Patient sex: M
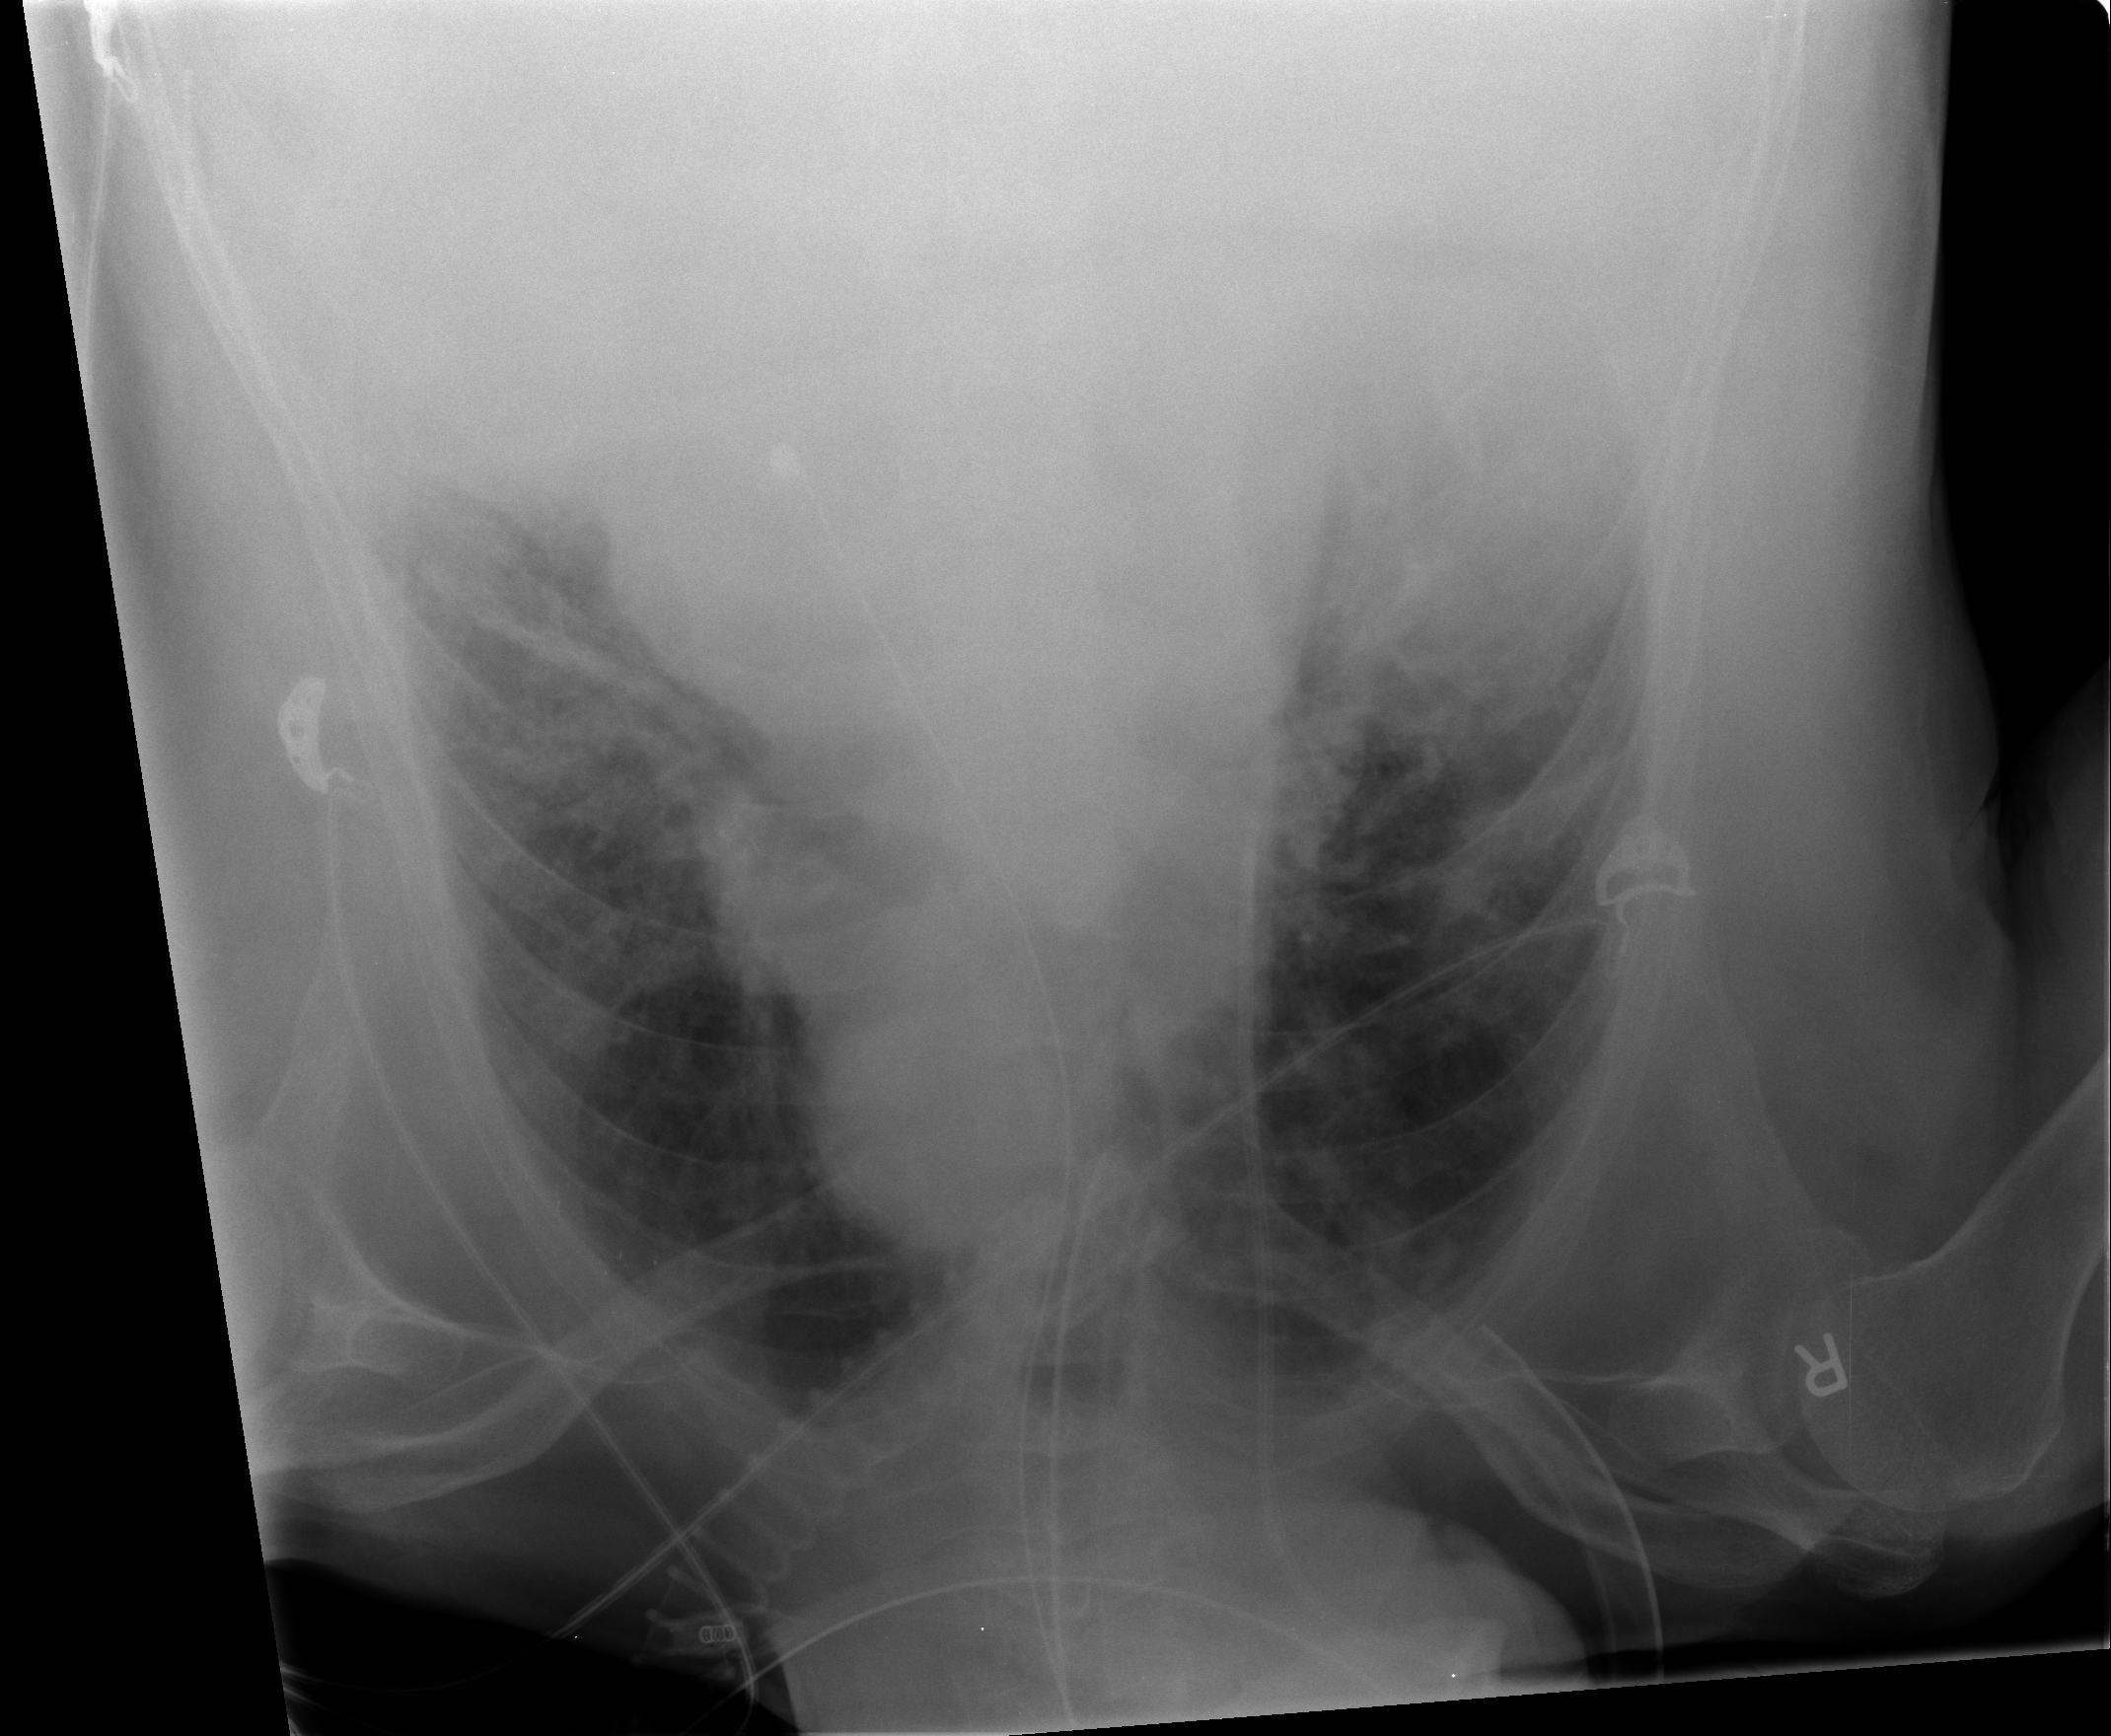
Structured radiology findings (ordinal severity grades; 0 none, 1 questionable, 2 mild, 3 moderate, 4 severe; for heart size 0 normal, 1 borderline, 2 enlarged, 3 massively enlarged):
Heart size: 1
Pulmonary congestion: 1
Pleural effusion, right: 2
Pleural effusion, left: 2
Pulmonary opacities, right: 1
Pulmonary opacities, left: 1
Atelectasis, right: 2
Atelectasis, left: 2